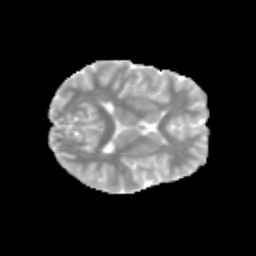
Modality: MD
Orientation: axial
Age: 13
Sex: female
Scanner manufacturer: siemens
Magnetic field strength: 3 T
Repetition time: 3.8 s
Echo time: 0.07 s